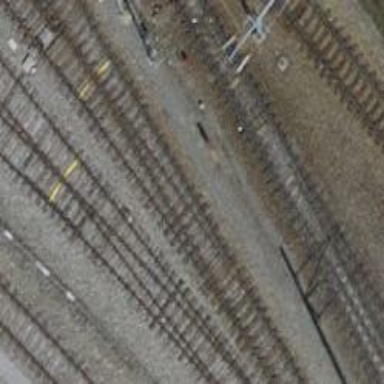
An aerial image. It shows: Railway yard with one track in service.